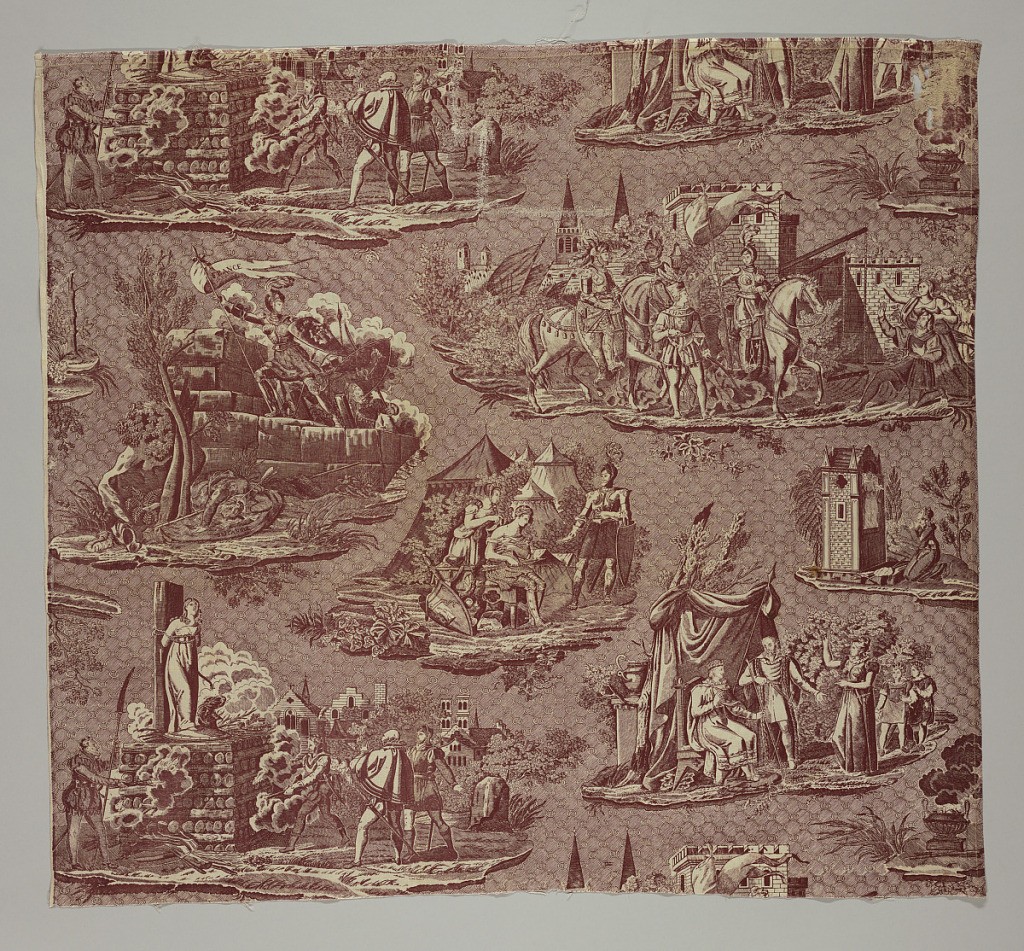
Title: Textile
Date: late 1820s
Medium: cotton Technique: printed by engraved roller on plain weave
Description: Another adaption of the chasselat 'Joan of Arc' design. The same scenes are assembled in a different order. The background differes from other versions of this design in that it is made up of inter-laced links. The colour, somewhat faded, is a reddish or brownish purple. Inspired by the design by Chasselet. (See: Department of Drawings and Prints)